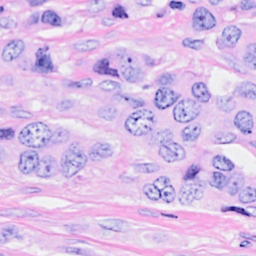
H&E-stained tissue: Breast